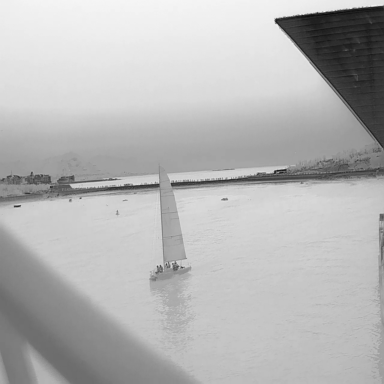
There is a sailboat in the infrared image.